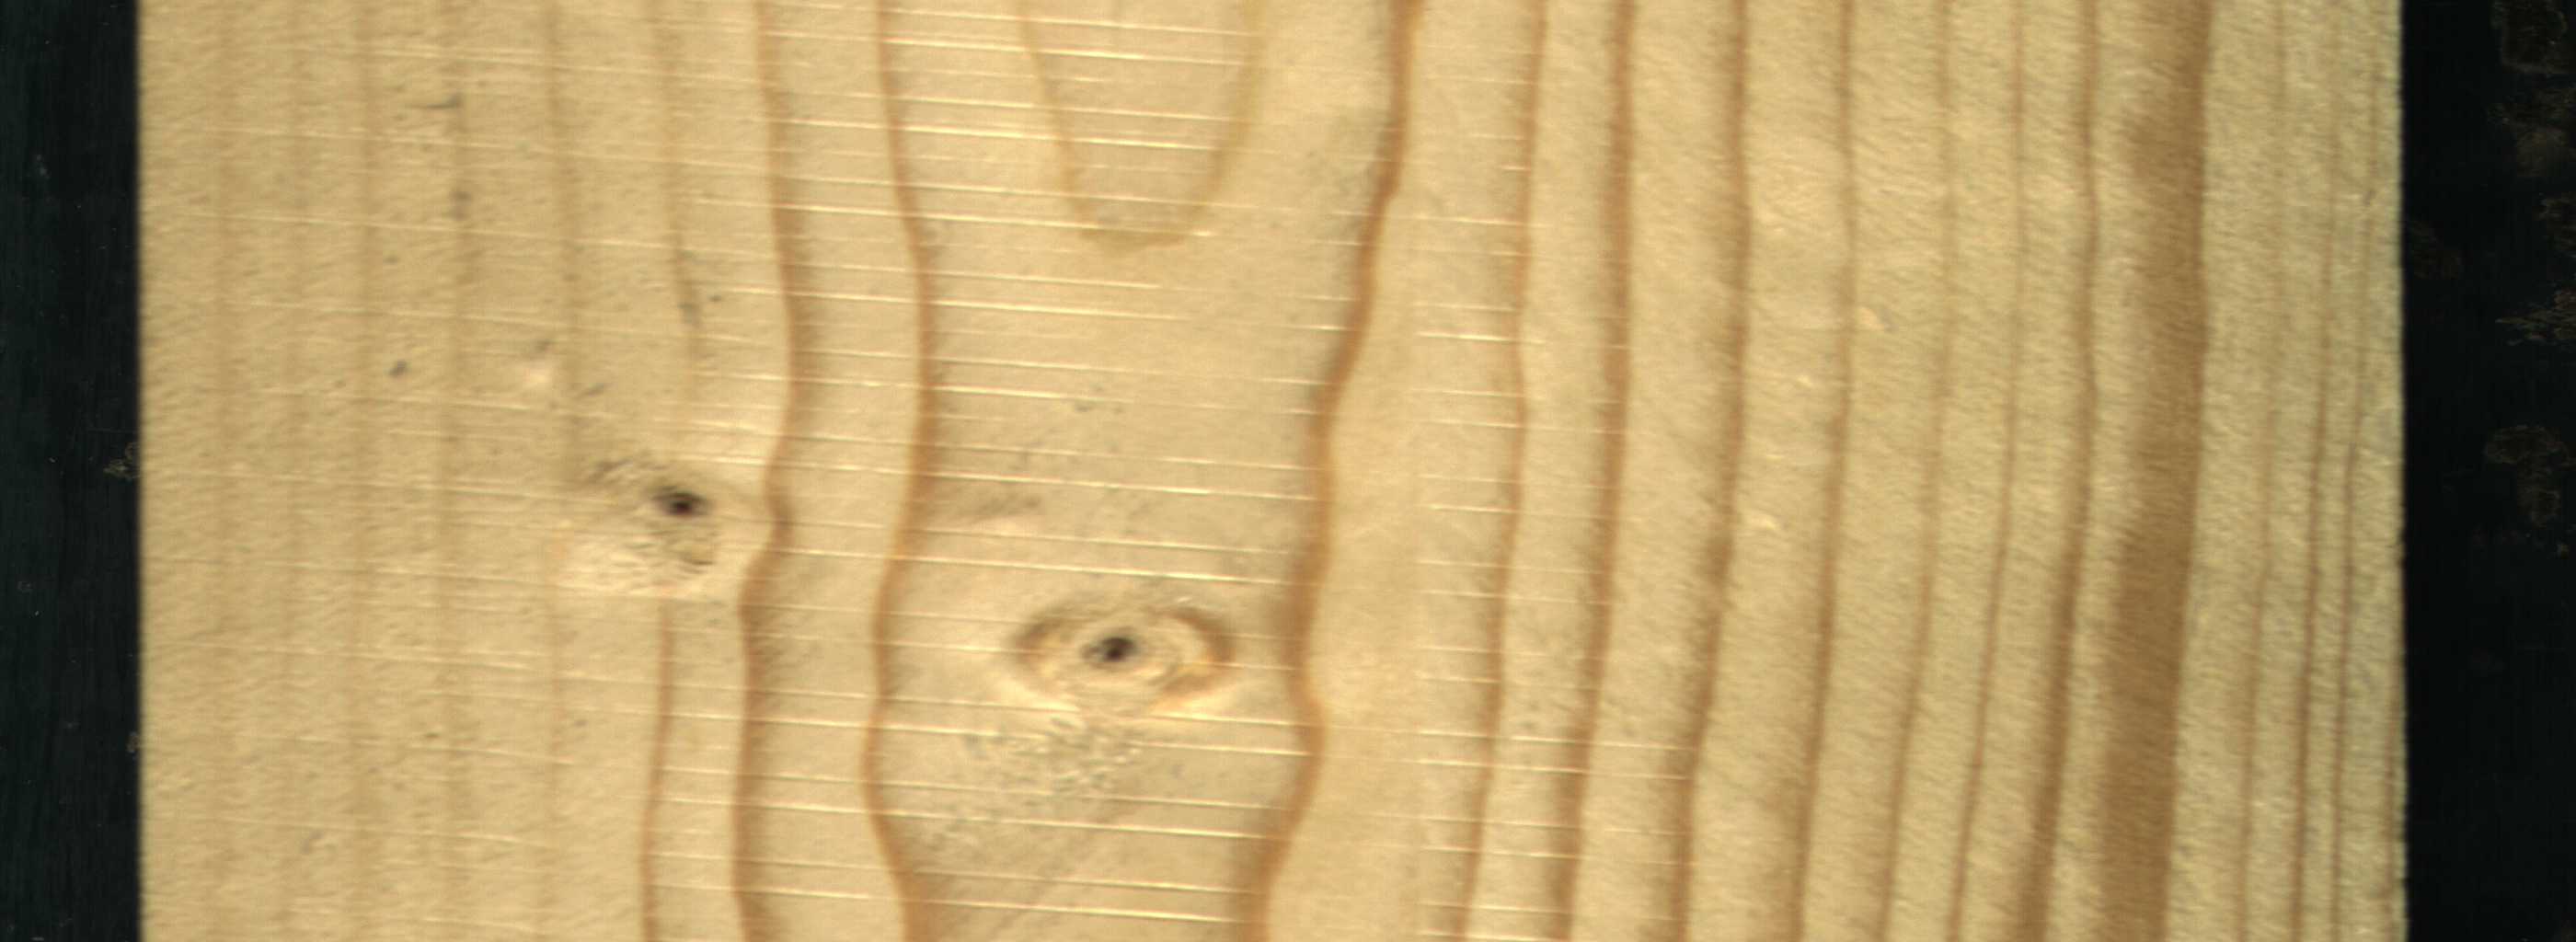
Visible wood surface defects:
Dead_Knot
Dead_Knot